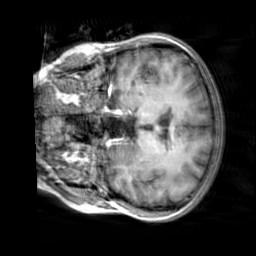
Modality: T1w
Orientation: coronal
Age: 20
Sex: female
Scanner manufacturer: siemens
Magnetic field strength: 3 T
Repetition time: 2.3 s
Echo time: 0.00303 s